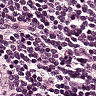
Metastatic tissue present: no